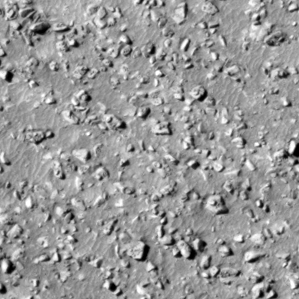
Label: non_frost